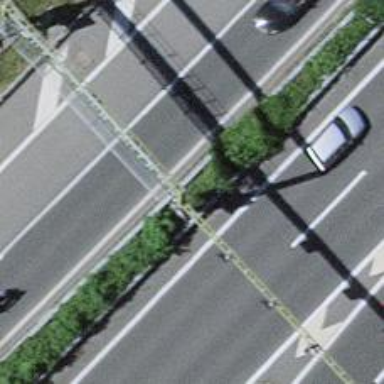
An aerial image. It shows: Gantry with traffic signals installed on it.